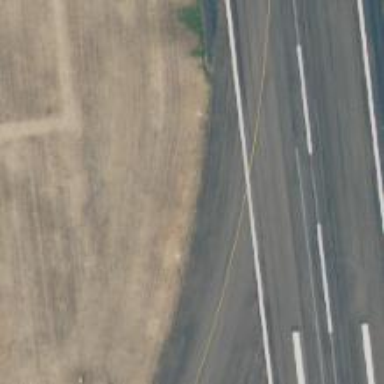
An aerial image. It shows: Image of taxiway at airport.